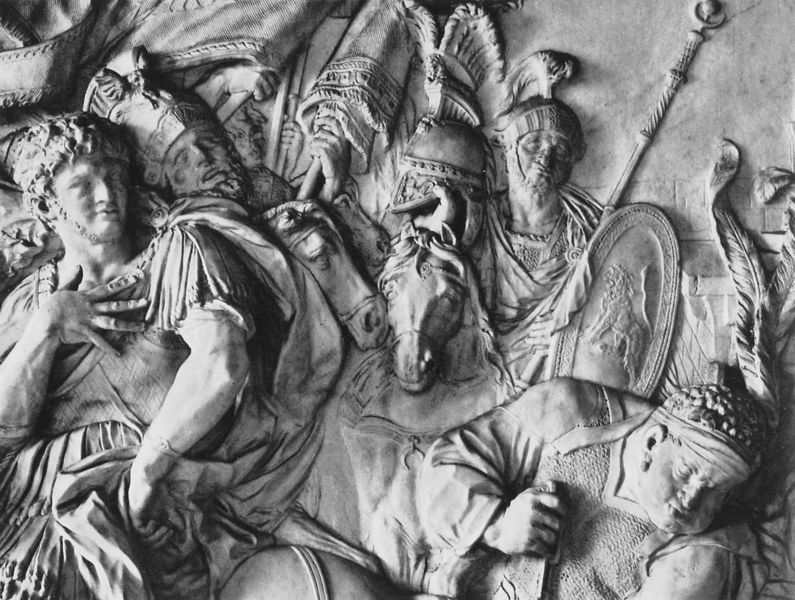
Titel: Alexander vor Diogenes/ Teilansicht: Alexander mit Gefolge
Künstler: Pierre Puget
Institution: Paris, Musée du Louvre
Schlagwörter: feder, gruppe, hand, kampf, mann, schatten, weiß, menschen, grau, licht, marmor, männer, schwarz, szene, tier, bart, federn, mord, stein, locken, pferd, pferde, reiter, skulptur, statue, relief, fahnen, stab, fahne, flagge, krieg, schlacht, bischof, kaiser, lanze, soldaten, bildhauerei, sein, schild, antike, halbmond, waffen, menschenmasse, helm, herrscher, kämpfen, rüstung, sieg, wimpel, rom, fries, römer, helme, antik, griechen, toga, griechisch, pferdekopf, wandbild, kopfschmuck, römisch, mamor, standarte, bildhauer, troja, kettenhemd, feldzeichen, peferde, wsoldaten, lrömisch